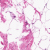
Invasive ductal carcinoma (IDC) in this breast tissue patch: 0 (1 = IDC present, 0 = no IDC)